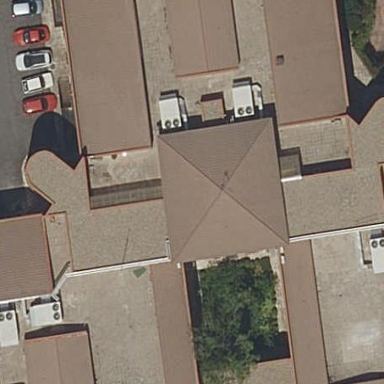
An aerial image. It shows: Building.